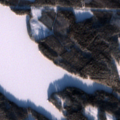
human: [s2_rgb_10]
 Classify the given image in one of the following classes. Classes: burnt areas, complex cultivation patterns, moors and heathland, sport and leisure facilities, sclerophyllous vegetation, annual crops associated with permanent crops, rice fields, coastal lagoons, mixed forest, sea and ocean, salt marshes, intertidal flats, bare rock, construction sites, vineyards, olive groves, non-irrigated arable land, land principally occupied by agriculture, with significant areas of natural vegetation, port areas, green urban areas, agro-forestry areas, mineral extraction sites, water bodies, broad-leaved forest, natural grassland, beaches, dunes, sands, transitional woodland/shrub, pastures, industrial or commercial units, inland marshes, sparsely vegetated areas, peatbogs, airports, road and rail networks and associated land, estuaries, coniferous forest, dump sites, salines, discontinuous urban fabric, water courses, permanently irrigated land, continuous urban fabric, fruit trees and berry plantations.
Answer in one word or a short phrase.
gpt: coniferous forest, mixed forest, transitional woodland/shrub, water bodies